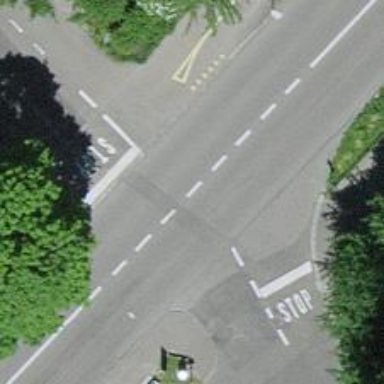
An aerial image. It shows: Unmarked road crossing.